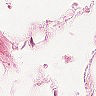
Metastatic tissue present: no